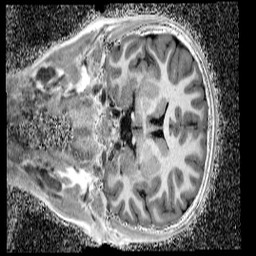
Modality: UNIT1_denoised
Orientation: coronal
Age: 12
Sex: male
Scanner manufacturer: siemens
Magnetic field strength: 3 T
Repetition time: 4 s
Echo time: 0.00299 s